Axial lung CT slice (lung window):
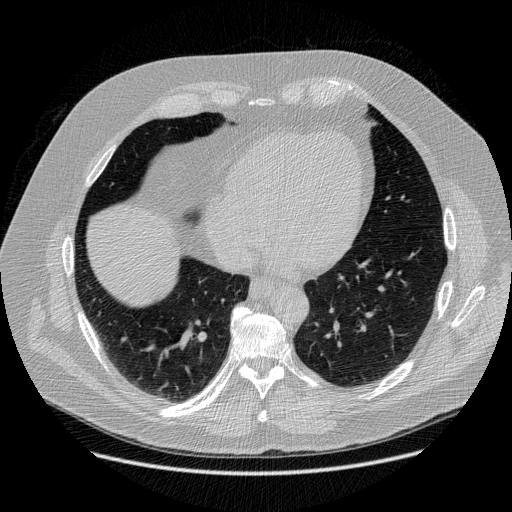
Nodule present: no